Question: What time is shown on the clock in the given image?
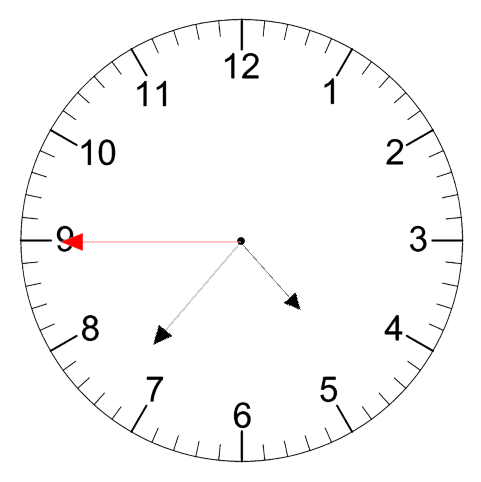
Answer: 04:36:45